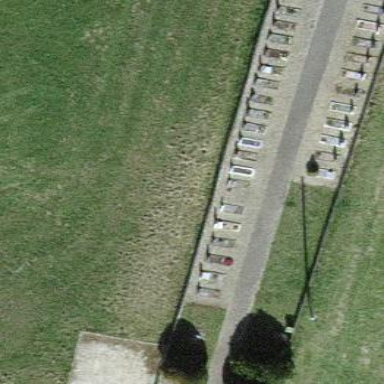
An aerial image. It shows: Cemetery.